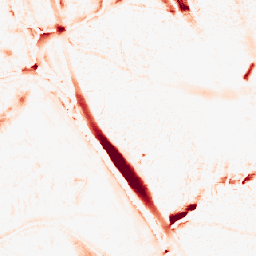
Category: morphological
Decomposition family: morphological_ellipse
Decomposition parameters: operation: opening
width: 20
height: 30
Upsampling method: area
Upsampling parameters: scale: 4
Upsampling scale: 4